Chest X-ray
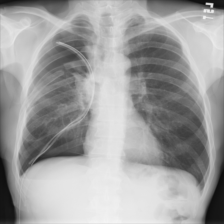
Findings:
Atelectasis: negative
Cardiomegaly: negative
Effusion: negative
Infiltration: negative
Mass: negative
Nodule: negative
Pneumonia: negative
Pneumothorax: positive
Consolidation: negative
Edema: negative
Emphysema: negative
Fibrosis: negative
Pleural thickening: negative
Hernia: negative